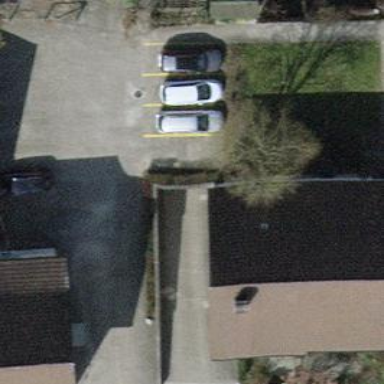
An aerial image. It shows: Parking entrance.